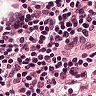
Metastatic tissue present: no